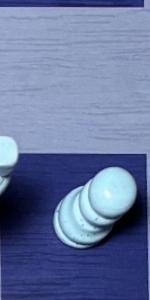
Label: Pawn_White